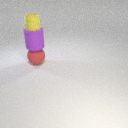
small yellow rubber cylinder above large purple rubber cylinder